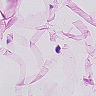
Metastatic tissue present: no